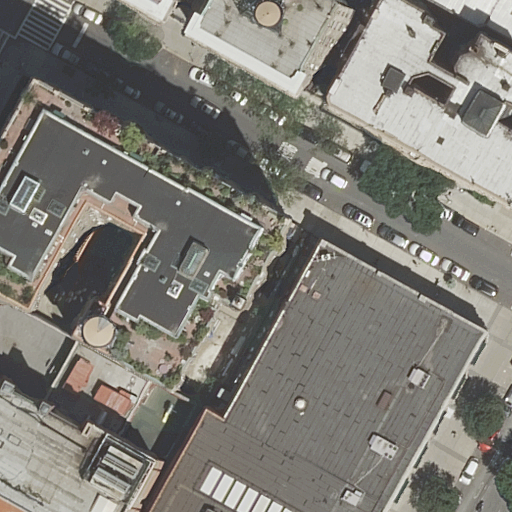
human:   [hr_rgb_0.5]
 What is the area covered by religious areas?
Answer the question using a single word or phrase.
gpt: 0m2

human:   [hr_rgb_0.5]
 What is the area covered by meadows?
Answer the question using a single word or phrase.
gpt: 0m2

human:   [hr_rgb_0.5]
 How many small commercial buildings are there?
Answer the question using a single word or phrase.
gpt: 0

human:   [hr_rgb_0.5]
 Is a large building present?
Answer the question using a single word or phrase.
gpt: yes

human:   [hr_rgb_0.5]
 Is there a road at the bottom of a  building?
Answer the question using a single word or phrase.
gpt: yes

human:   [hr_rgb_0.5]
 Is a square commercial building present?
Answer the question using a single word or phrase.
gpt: no

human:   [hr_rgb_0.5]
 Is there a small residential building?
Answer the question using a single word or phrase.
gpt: yes

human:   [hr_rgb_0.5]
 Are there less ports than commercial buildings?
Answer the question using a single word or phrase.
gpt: no

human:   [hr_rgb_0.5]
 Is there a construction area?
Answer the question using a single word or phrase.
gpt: no

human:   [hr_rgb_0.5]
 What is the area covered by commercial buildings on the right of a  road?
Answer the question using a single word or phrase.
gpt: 0m2

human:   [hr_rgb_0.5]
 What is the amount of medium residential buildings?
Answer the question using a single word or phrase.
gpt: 1

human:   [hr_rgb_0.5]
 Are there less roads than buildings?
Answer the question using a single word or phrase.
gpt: yes

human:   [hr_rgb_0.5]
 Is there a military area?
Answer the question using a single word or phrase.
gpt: no

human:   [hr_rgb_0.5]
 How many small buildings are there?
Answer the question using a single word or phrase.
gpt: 1

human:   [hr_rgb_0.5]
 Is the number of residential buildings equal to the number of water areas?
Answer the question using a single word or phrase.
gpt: no

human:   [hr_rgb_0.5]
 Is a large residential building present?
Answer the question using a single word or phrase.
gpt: yes

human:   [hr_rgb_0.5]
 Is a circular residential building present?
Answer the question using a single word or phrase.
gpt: no

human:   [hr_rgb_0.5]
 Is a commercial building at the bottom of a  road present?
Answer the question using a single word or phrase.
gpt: no

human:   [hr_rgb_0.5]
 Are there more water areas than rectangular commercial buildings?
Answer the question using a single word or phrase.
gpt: no

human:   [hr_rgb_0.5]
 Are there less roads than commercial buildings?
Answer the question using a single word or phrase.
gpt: no

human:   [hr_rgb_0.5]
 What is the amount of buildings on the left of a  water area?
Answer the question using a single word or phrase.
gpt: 0

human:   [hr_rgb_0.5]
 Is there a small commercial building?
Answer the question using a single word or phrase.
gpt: no

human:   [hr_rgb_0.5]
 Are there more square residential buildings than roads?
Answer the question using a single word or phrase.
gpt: no

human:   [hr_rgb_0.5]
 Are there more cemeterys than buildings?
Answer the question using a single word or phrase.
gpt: no

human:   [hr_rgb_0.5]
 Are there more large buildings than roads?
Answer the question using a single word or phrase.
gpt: yes

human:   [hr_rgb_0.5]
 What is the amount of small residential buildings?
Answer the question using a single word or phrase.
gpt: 1

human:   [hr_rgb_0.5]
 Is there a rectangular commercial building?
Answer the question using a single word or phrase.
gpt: no

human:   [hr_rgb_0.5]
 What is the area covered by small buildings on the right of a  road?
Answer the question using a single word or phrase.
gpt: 83m2

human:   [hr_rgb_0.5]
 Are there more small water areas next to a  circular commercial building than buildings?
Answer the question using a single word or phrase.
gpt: no

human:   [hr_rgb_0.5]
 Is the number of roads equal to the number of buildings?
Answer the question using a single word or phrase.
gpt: no

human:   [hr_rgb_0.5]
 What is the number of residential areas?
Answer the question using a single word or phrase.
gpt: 0

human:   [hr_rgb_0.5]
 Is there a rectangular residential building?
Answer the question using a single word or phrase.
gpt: yes

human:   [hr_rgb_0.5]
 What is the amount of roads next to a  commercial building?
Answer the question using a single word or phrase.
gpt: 0

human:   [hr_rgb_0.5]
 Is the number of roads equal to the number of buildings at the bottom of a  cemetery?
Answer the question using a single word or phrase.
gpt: no

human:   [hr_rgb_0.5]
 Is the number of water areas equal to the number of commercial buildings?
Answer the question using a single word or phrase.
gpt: yes

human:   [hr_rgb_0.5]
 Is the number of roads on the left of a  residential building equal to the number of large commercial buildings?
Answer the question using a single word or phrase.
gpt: yes